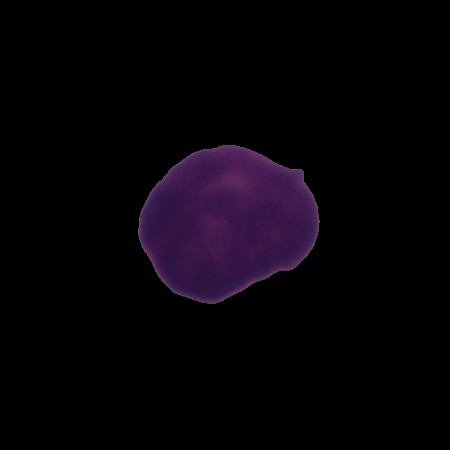
Label: healthy